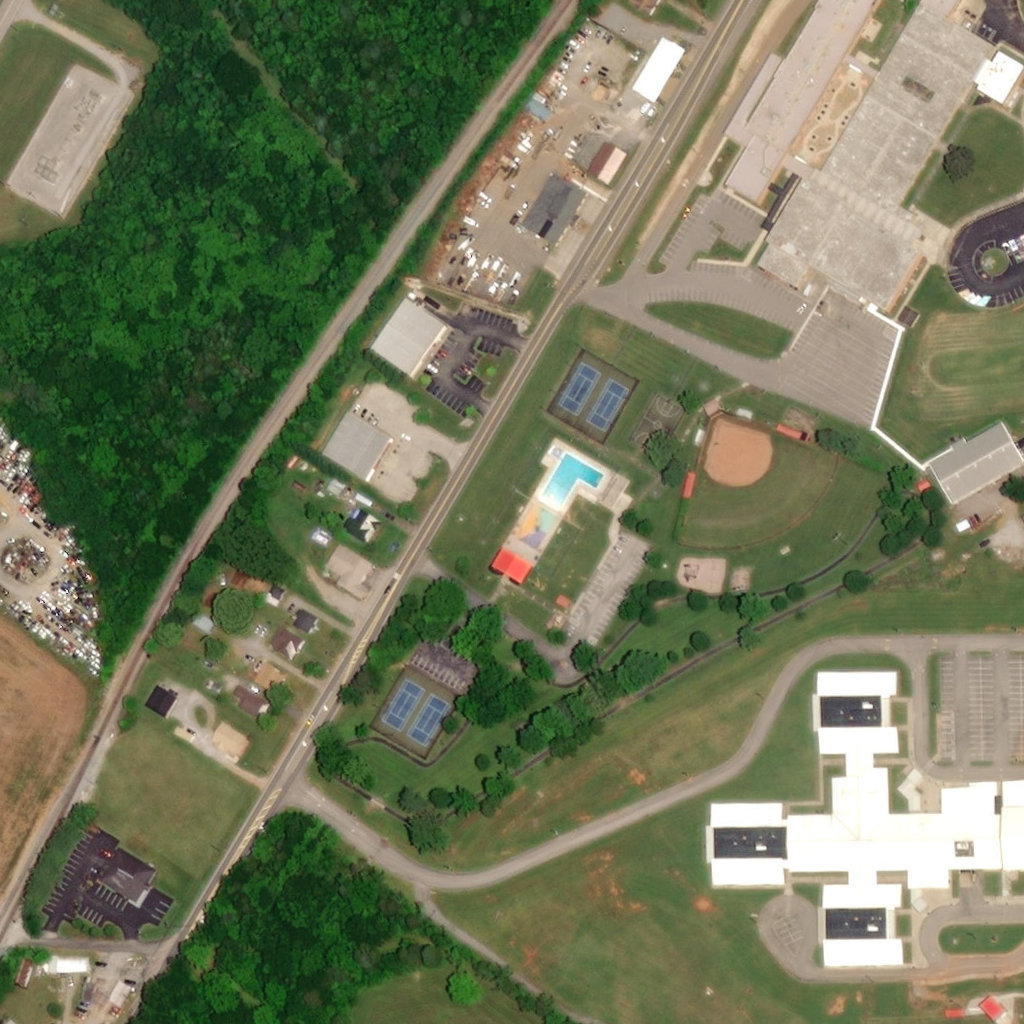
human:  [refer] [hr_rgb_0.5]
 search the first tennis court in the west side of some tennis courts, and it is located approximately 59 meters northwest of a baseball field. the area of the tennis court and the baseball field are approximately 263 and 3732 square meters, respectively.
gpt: <box>[[54, 35, 58, 40, 0]]</box>

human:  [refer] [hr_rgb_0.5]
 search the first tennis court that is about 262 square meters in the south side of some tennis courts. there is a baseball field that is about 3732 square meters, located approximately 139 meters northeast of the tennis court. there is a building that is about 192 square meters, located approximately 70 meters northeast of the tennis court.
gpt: <box>[[39, 67, 43, 72, 0]]</box>

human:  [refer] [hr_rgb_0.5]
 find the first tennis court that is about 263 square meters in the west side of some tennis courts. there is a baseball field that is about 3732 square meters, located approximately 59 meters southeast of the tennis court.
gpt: <box>[[54, 35, 58, 40, 0]]</box>

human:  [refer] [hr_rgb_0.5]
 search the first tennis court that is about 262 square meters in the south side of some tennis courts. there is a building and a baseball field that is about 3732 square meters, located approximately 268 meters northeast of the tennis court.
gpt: <box>[[39, 67, 43, 72, 0]]</box>